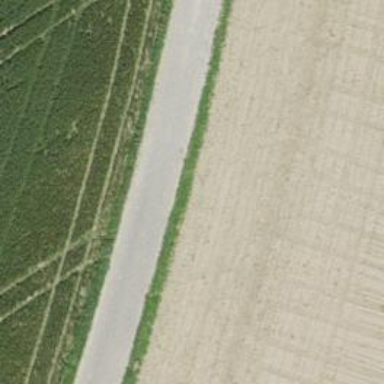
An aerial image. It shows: Track with grade1 tracktype.